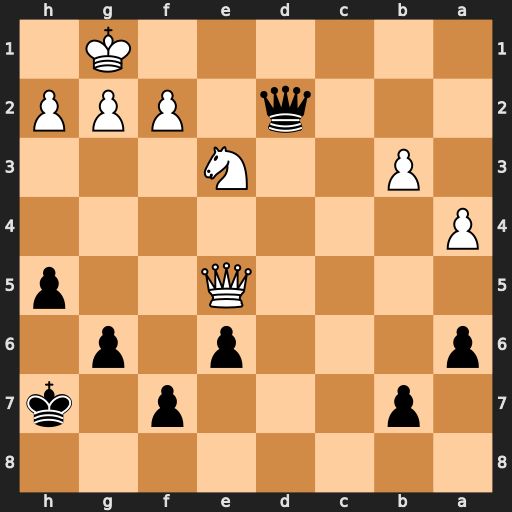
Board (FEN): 8/1p3p1k/p3p1p1/4Q2p/P7/1P2N3/3q1PPP/6K1
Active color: b
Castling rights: -
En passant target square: -
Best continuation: Qe1+ Nf1 Qxe5